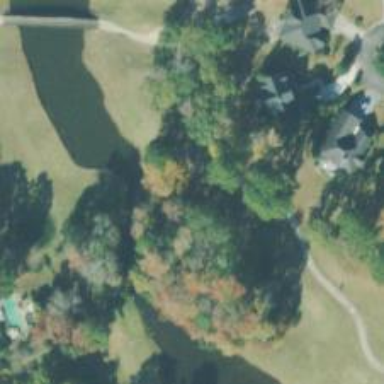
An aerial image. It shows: Golf tee.